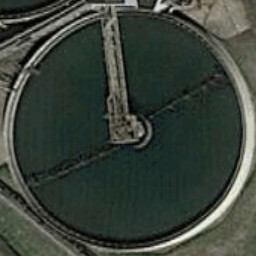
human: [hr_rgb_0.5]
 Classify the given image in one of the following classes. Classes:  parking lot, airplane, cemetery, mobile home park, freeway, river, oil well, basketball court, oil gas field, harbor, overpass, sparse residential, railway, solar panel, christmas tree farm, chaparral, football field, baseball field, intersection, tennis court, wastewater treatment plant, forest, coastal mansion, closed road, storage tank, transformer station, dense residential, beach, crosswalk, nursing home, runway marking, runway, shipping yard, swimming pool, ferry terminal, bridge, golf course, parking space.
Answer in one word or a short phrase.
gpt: wastewater treatment plant